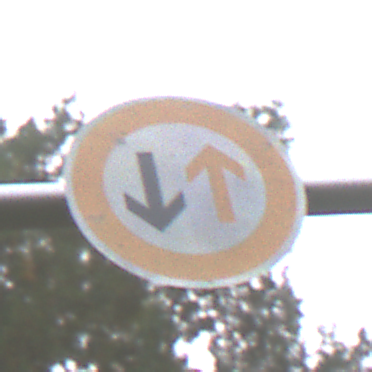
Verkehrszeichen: VorrangDesGegenverkehrs
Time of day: Midday
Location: Outdoor (Nature)
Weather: Overcast
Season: Autumn
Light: Natural